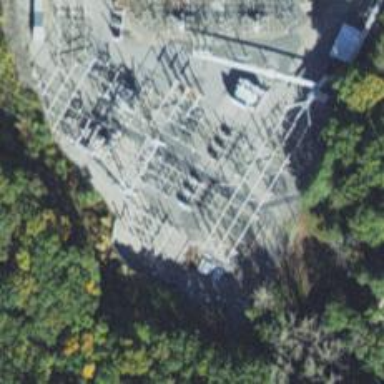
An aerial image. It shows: Switch used for power control.